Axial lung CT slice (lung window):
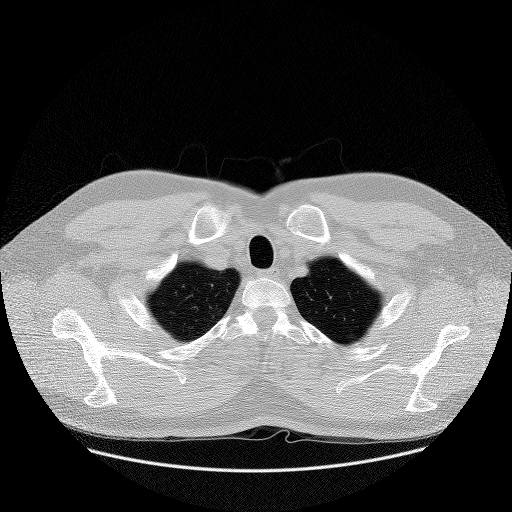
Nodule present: no